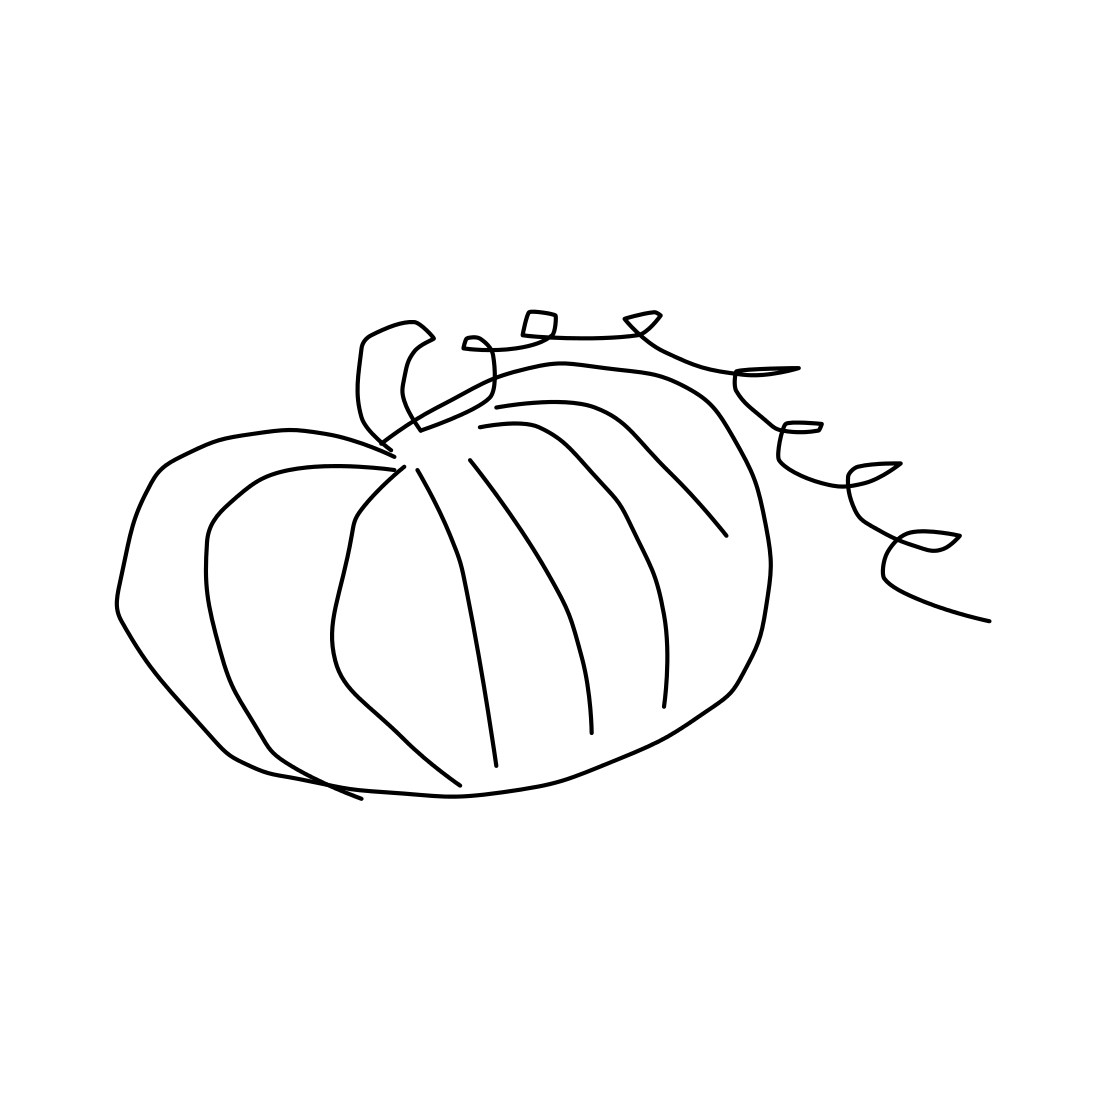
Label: pumpkin